Рассмотрим однородный стержень $AB$ с длиной $l$ и весом $W_0$. Один из концов стержня $A$ касается вертикальной шероховатой стены, и коэффициент трения покоя между концом стержня и стеной равен $\mu$. Другой конец стрежня $B$ подвешен на достаточно прочной нерастяжимой верёвке, закреплённой в точке $C$ на стене. Стержень находится в горизонтальном положении, и угол между ним и верёвкой равен $\theta$.
Найдите условия на $\mu$ и $\theta$, при которых стержень находится в равновесии. При равновесии стержня на нём существует точка $P$, обладающая следующими свойствами. Если подвесить к произвольной точке между $P$ и $A$ груз достаточно большого веса $W$, то система начнёт движение, однако подвешивание произвольно тяжёлого груза между точками $P$ и $B$ равновесие не нарушает.
Найдите расстояние $d_{min}=PA$.
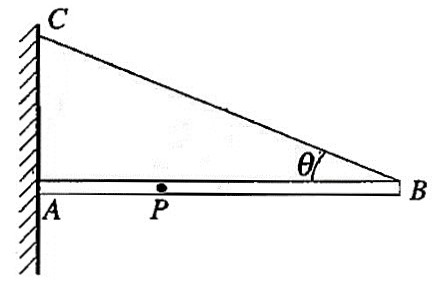
Найдите условия на $\mu$ и $\theta$, при которых стержень находится в равновесии.
Ответ: \[\mu\geq\tan\mu.\]

Найдите расстояние $d_{min}=PA$.
Ответ: \[d_{min}=\frac{l}{1+\mu\cot\theta}.\]
Темы:
T, Механика, Статика, Китайские